Aerial crown-view tile of a tropical tree (Barro Colorado Island, Panama), acquired 20240611:
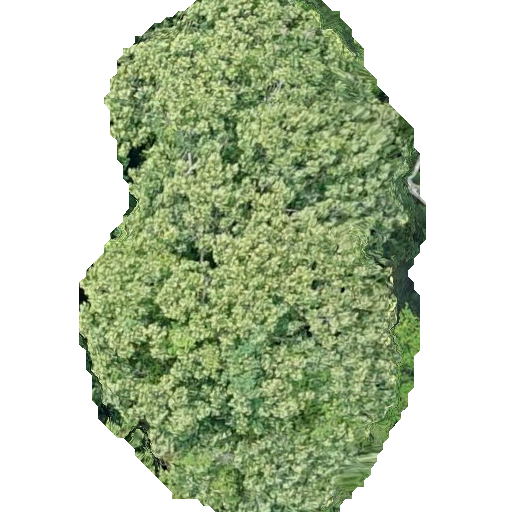
Species: Dipteryx oleifera
GBIF accepted scientific name: Dipteryx oleifera
Crown area: 228.365 m²